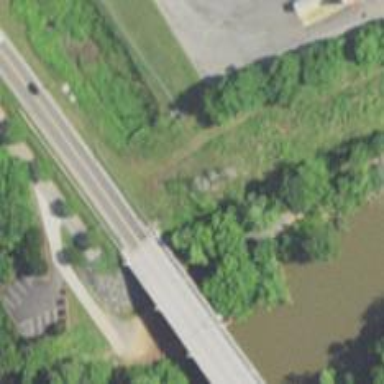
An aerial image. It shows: Bridge supported by abutments.